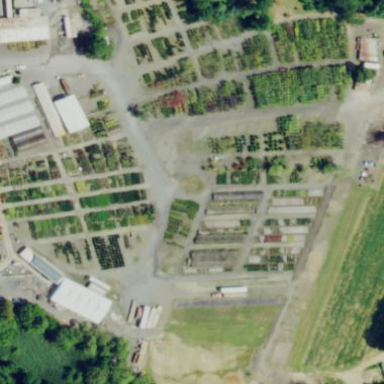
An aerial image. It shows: Plant nursery area.